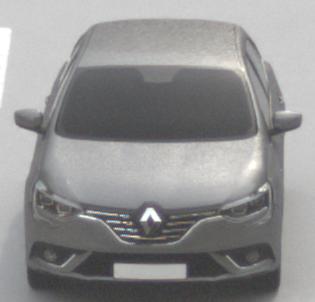
Make: Renault
Model: Mégane ENERGY TCe 100
Detailed model: Mégane (IV)
Model produced from: 2016/03
Model produced until: 2018/08
Doors: 5
Color: gray
Road condition: dry road
Daytime: morning or afternoon
Contrast: low contrast